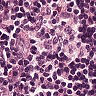
Metastatic tissue present: no